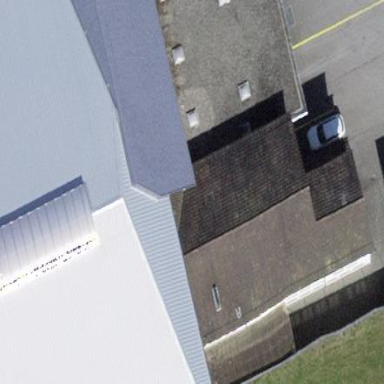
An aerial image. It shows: Building with tiled roof. It seems to be man-made structure with some works in progress.